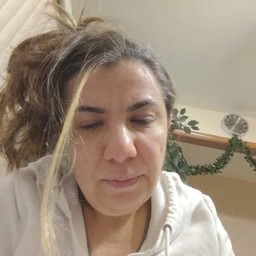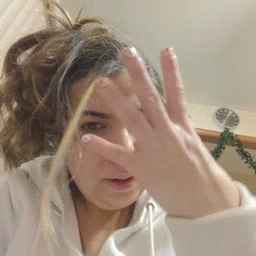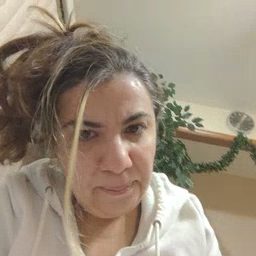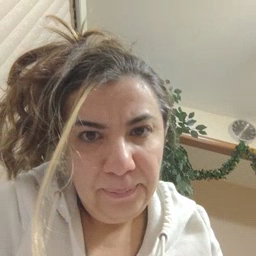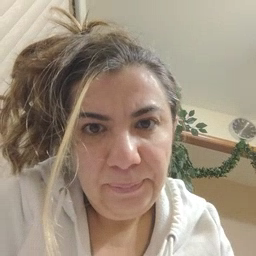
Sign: sleepy